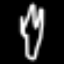
Label: fork